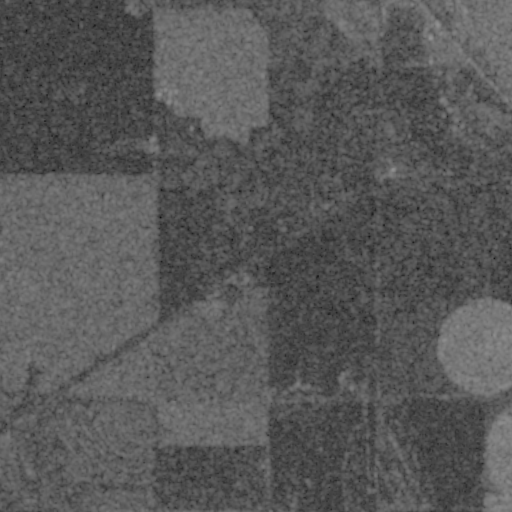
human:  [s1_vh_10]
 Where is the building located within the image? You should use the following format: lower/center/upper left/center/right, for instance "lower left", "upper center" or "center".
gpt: The building is located in the right of the image.
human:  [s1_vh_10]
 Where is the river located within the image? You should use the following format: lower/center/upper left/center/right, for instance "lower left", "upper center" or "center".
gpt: The river is located in the lower of the image.
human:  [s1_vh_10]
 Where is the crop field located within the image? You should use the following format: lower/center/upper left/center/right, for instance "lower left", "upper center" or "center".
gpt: There is no crop field in the image.

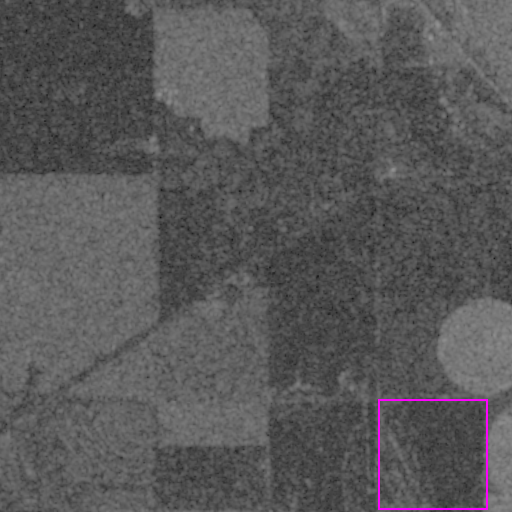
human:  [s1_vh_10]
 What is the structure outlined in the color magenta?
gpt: The structure outlined in magenta is a crop field.
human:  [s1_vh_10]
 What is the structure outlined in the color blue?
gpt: There is no blue outline.